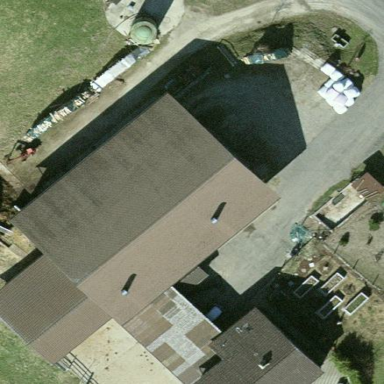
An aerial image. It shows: Farmyard area.